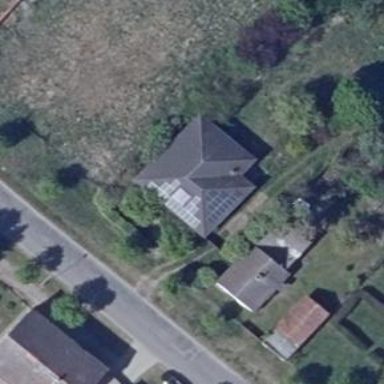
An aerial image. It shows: Detached building with hipped roof shape.